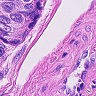
Metastatic tissue present: yes